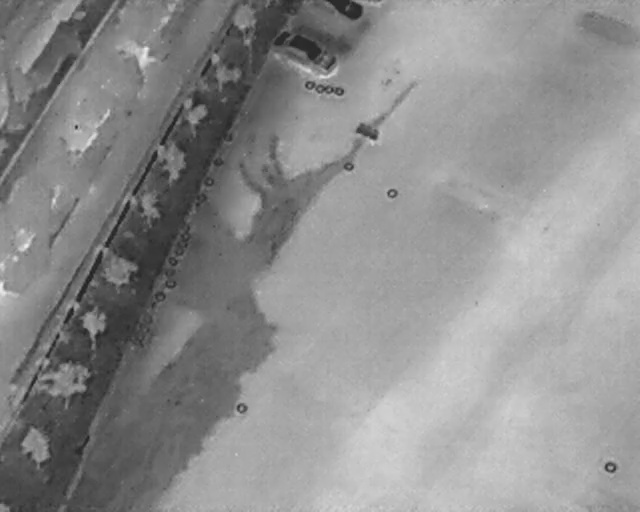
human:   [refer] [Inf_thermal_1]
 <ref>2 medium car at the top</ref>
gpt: <box>[[45, 2, 50, 16, 32], [51, -2, 55, 6, 2]]</box>